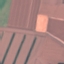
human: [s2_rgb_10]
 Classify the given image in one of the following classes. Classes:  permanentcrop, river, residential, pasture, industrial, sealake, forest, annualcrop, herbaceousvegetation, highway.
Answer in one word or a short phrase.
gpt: AnnualCrop